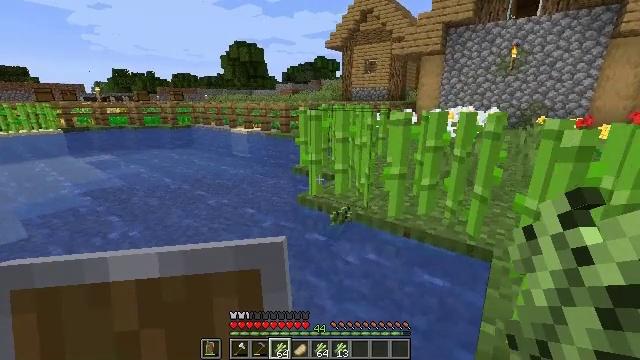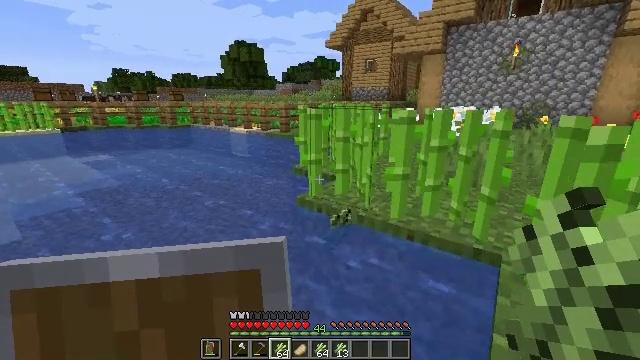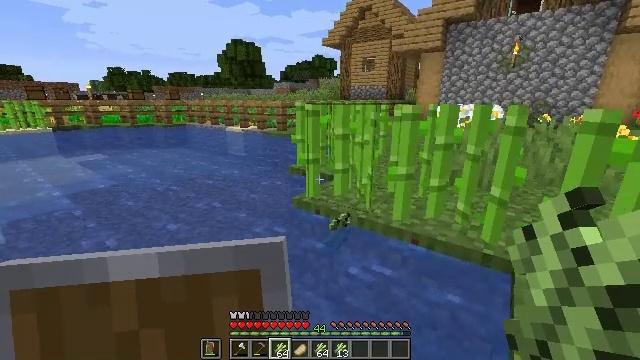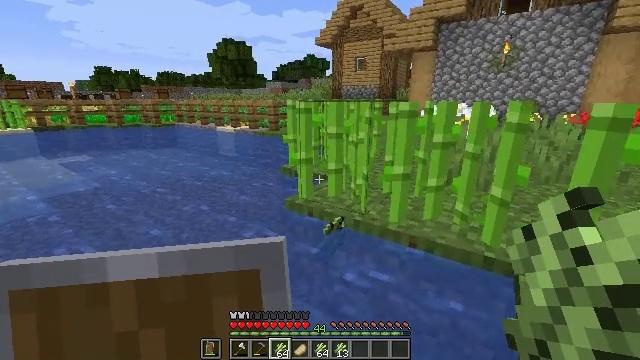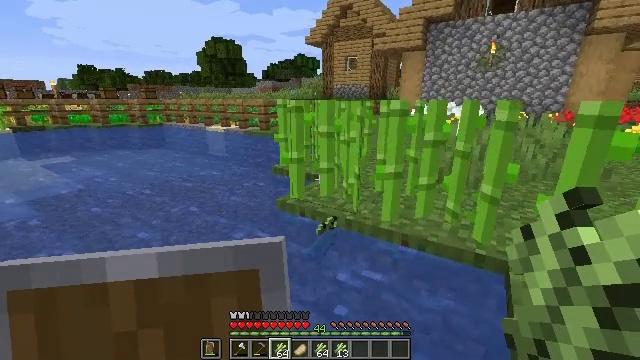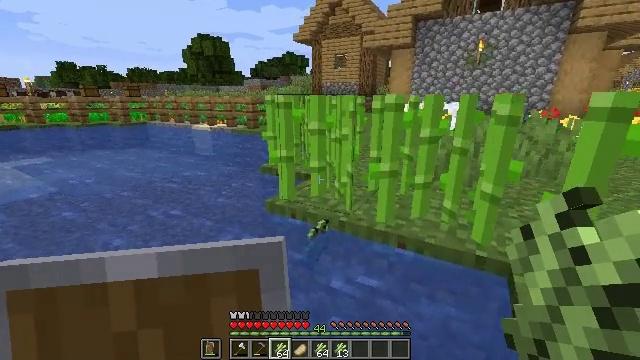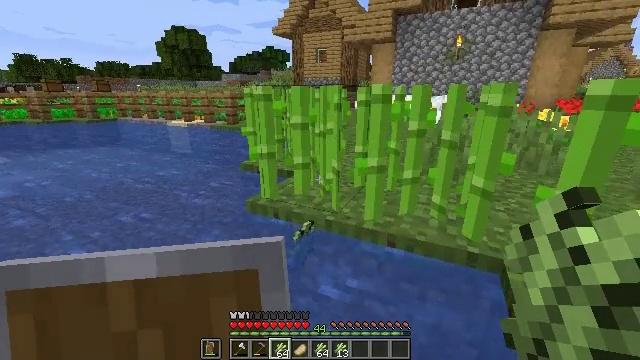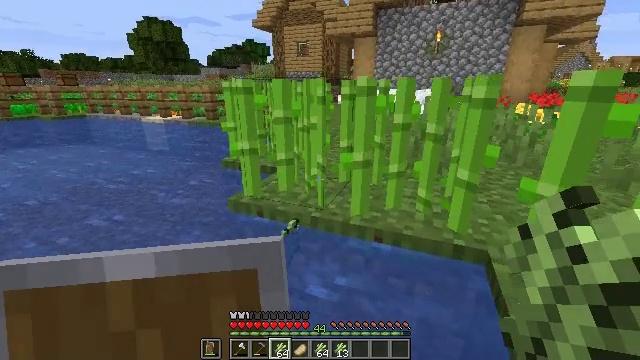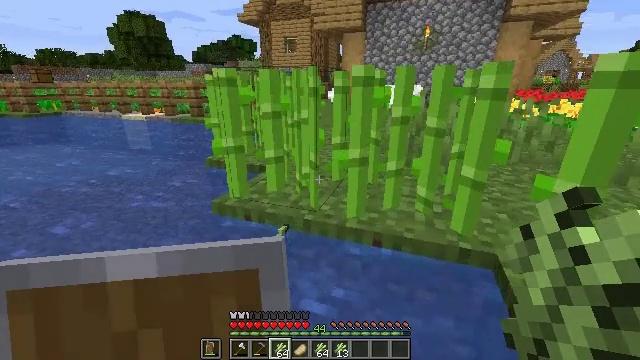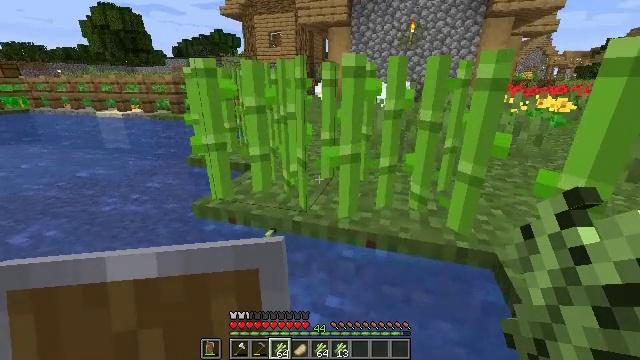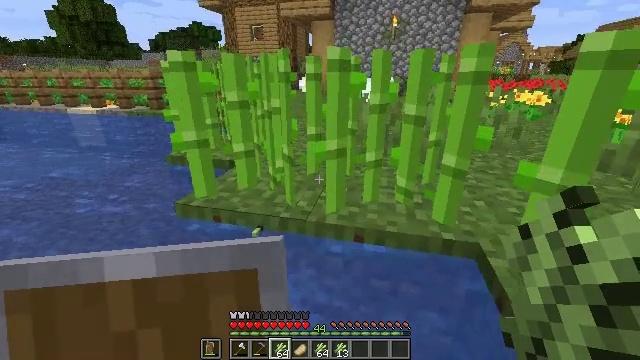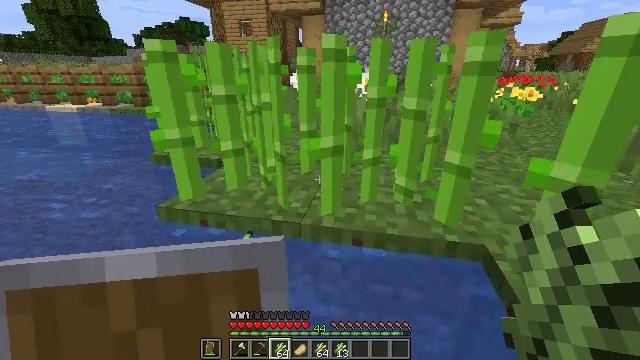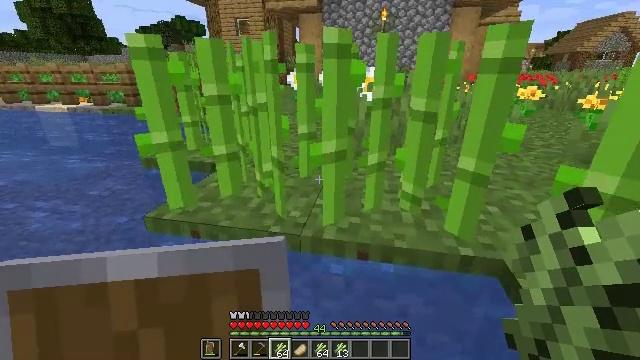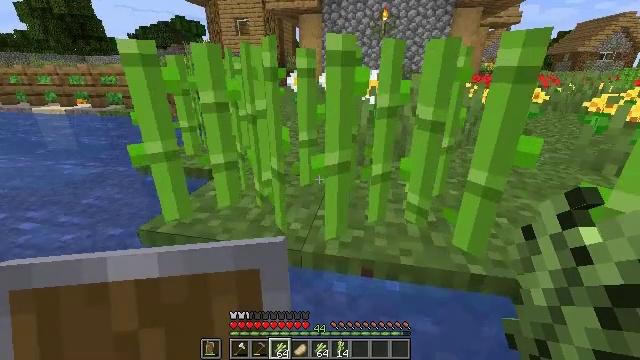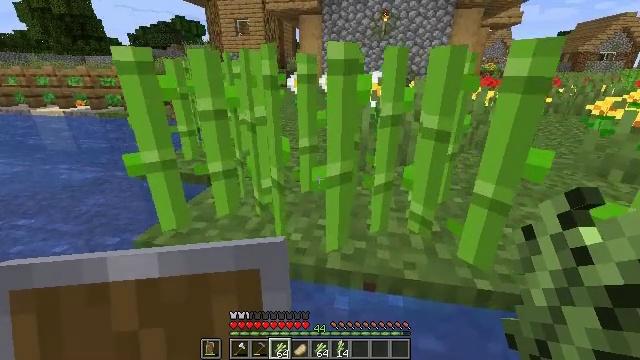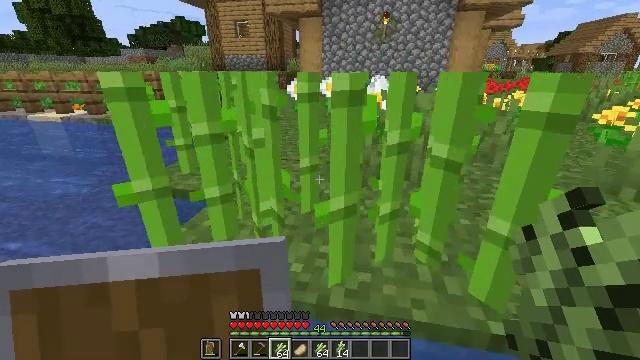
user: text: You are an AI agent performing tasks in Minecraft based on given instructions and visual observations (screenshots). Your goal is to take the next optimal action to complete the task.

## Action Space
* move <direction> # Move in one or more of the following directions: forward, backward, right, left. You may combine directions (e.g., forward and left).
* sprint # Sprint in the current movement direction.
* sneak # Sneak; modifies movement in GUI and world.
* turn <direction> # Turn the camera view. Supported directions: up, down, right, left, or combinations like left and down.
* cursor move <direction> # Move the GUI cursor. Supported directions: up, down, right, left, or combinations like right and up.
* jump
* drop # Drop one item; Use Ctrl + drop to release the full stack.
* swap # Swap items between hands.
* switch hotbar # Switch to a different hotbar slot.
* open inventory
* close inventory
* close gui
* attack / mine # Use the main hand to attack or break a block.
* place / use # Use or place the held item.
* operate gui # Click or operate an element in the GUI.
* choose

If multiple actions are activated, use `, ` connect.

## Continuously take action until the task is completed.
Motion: motion action
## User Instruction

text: Open the crafting table and craft a compass with iron and redstone.
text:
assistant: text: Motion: move forward
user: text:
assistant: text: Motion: move forward
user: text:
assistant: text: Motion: move forward, turn right
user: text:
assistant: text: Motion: move forward, turn right
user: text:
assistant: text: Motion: move forward, turn right
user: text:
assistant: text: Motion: move forward, turn right
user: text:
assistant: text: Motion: move forward, turn right and down
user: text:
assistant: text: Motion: move forward, turn right
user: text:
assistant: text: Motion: move forward, turn right
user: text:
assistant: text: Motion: move forward, turn right and down
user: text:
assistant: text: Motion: move forward, turn right
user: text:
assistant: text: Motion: move forward, jump
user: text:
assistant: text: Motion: move forward, jump
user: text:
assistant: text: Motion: move forward, jump
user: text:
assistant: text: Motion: move forward, jump
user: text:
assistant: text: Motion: move forward, jump
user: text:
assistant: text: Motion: move forward, jump
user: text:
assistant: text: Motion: move forward, jump
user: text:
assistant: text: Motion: move forward, jump
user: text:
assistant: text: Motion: move forward, jump
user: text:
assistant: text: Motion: move forward, turn right, jump
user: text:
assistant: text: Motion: move forward, turn right, jump
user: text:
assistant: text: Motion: move forward, turn right and up, jump
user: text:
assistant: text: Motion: move forward, turn right and up, jump
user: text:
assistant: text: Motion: move forward, turn right and up, jump
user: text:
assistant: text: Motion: move forward, turn right, jump
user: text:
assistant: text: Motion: move forward
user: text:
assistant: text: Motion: move forward
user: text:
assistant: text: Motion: move forward
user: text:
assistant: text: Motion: move forward